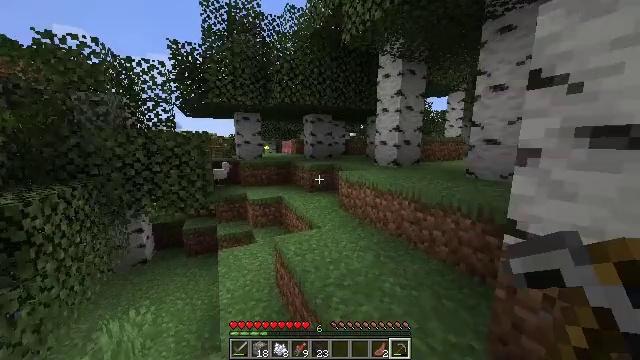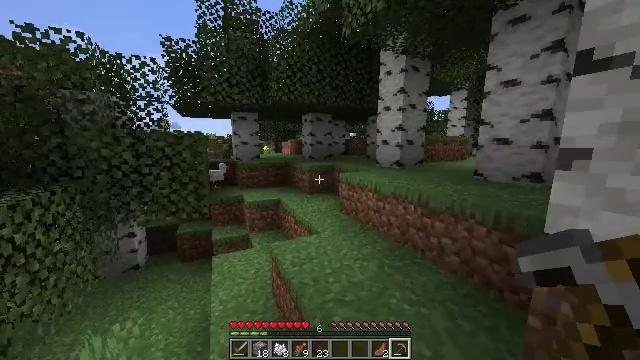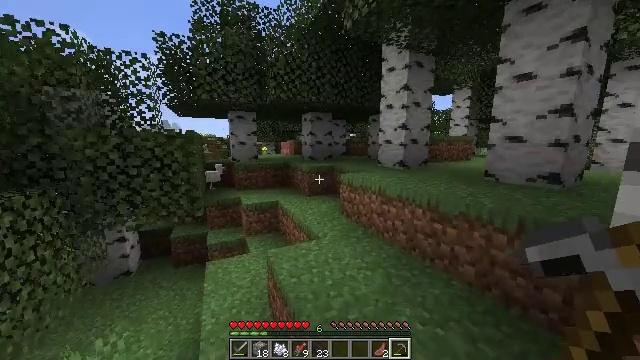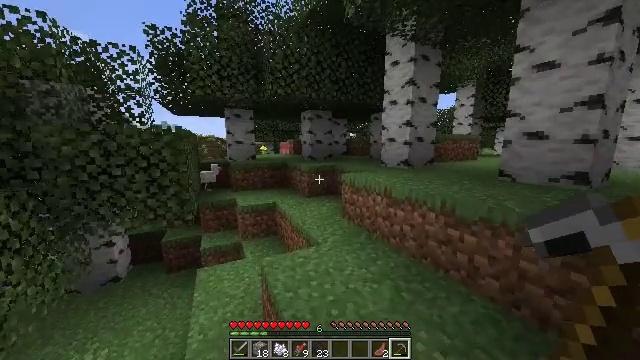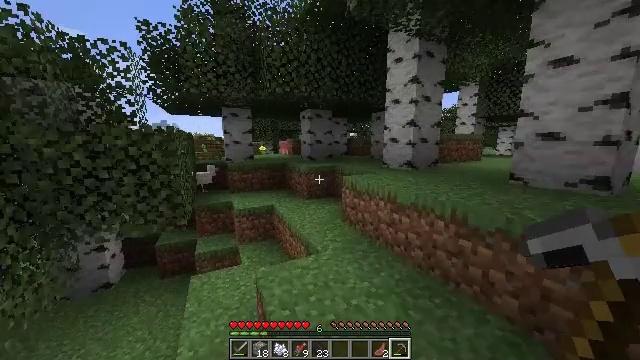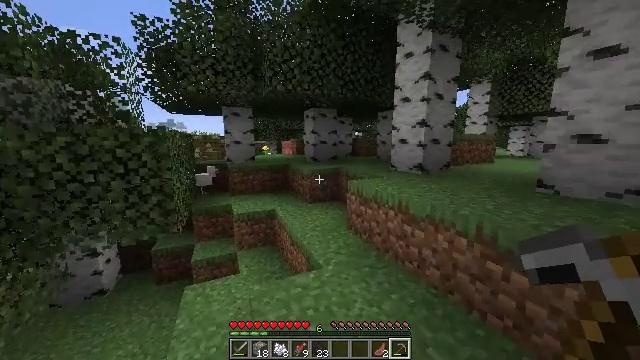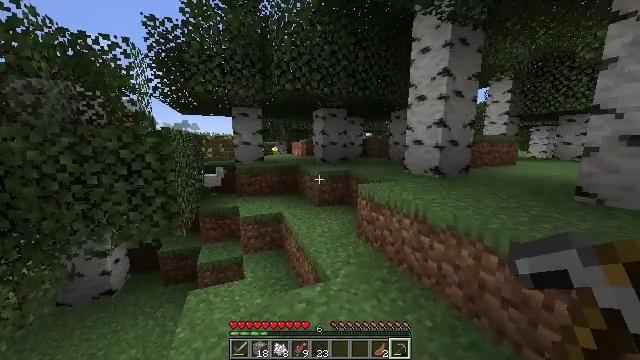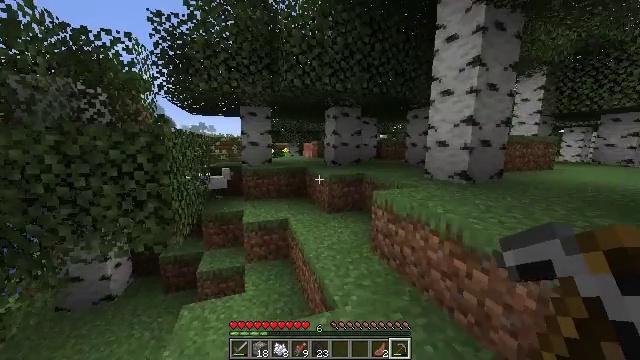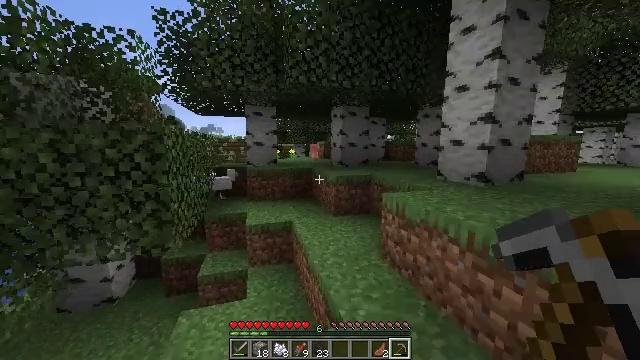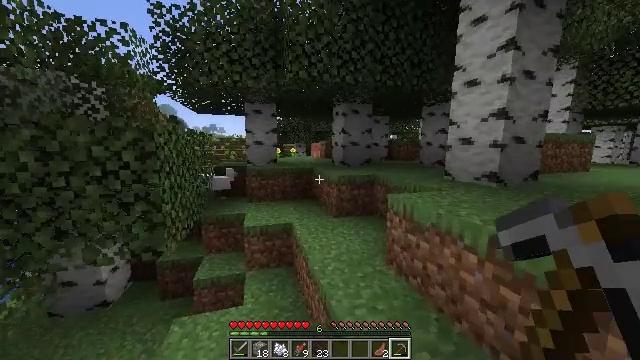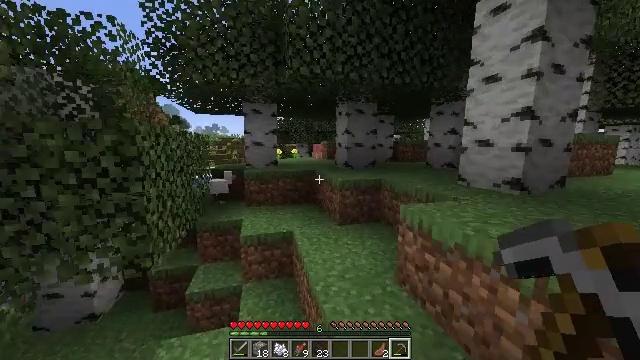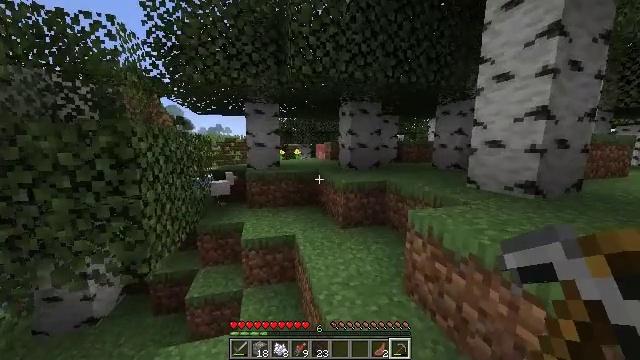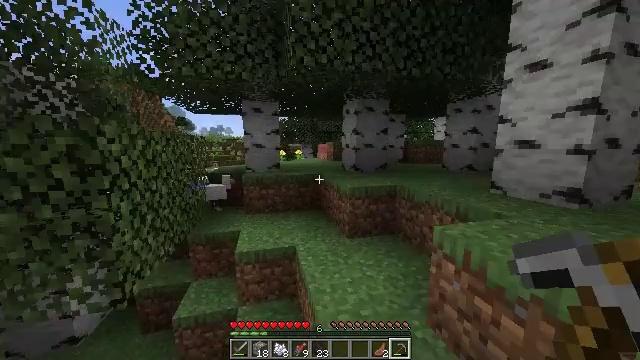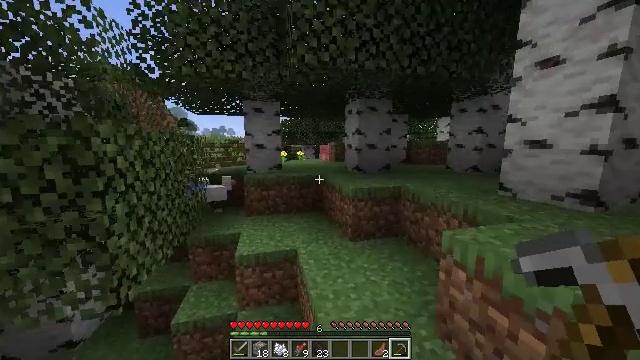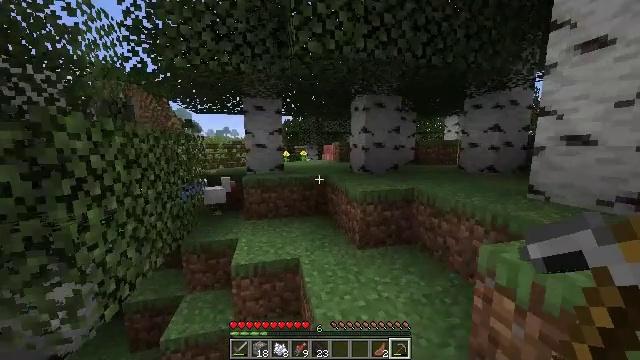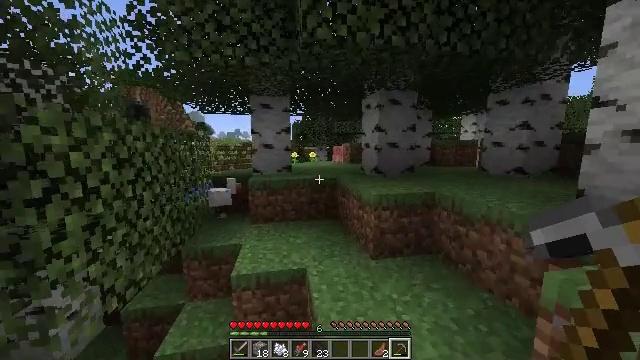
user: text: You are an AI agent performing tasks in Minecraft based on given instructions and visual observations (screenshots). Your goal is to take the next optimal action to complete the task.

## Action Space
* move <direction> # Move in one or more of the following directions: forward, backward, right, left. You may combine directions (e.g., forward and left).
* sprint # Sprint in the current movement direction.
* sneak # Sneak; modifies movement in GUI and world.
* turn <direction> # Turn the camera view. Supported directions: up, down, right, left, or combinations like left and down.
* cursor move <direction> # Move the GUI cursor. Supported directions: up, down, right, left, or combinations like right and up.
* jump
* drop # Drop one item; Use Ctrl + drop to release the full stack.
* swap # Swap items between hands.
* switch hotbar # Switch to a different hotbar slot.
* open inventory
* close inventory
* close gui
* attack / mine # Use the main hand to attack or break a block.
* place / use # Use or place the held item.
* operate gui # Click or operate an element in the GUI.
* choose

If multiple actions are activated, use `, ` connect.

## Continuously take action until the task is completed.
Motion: motion action
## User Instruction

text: Fish and kill the salmon.
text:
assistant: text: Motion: move forward
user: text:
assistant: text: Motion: move forward
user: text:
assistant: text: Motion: move forward
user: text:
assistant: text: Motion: move forward
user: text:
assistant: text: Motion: move forward, turn left
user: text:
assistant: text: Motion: move forward, turn left
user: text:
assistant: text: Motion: move forward, turn left
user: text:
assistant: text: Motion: move forward, turn left
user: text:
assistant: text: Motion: move forward
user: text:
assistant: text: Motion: move forward
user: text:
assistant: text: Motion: move forward
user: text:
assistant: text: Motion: move forward
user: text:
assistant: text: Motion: move forward
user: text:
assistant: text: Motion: move forward
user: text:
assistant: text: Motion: move forward, turn left
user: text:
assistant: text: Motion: move forward, turn left
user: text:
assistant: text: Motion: move forward, turn left
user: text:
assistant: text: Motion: move forward
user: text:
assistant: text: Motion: move forward
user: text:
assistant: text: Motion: move forward
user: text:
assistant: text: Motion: move forward
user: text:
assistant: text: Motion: move forward
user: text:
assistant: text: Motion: move forward
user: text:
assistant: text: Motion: move forward
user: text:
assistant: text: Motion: move forward
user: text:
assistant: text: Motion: move forward
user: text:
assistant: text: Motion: move forward
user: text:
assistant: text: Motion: move forward
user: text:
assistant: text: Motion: move forward
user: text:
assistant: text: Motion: move forward, jump